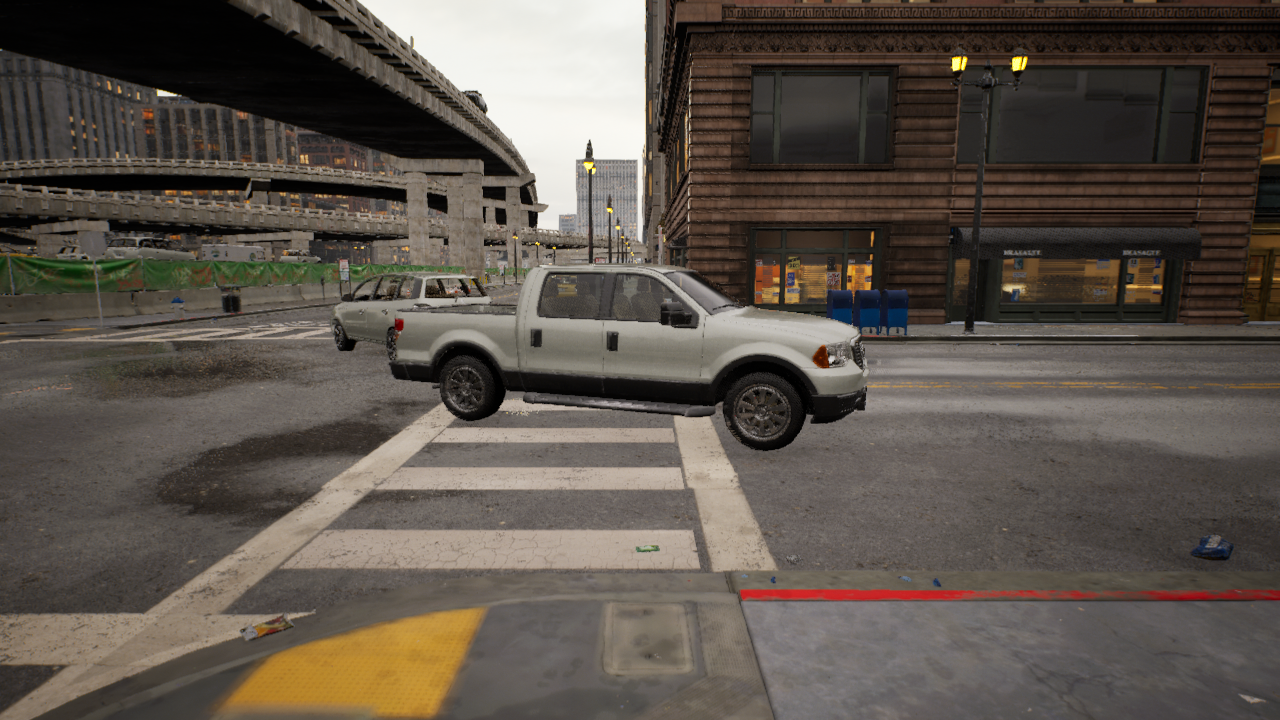
Venue: intersection
Lighting: golden hour
Vehicle rig: pickup